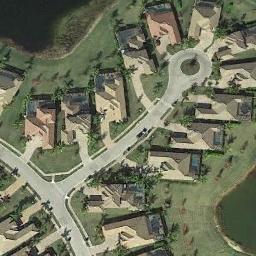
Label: dense_residential